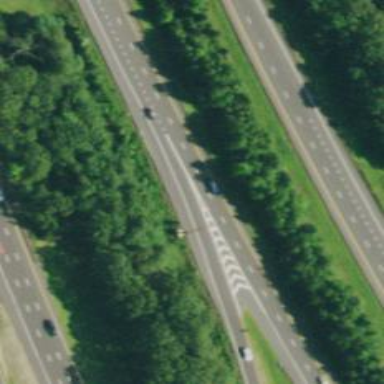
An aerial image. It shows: Motorway junction.